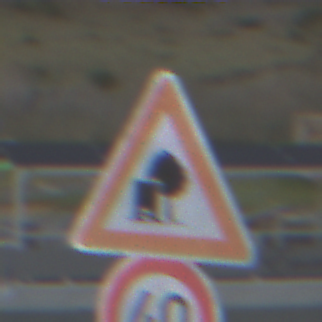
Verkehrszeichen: UnzureichendesLichtraumprofil
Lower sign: Geschwindigkeit40
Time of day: SunriseSunset
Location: Outdoor (RoadRail)
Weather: PartlyCloudy
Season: NotSpecified
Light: Natural